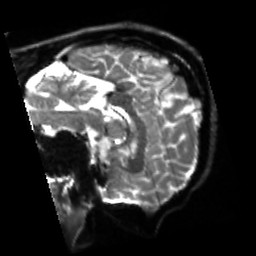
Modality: sbref
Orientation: sagittal
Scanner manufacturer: siemens
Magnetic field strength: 3 T
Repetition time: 4 s
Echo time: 0.0594 s